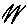
Label: zigzag